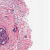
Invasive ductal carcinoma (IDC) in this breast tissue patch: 1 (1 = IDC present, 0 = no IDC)